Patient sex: M
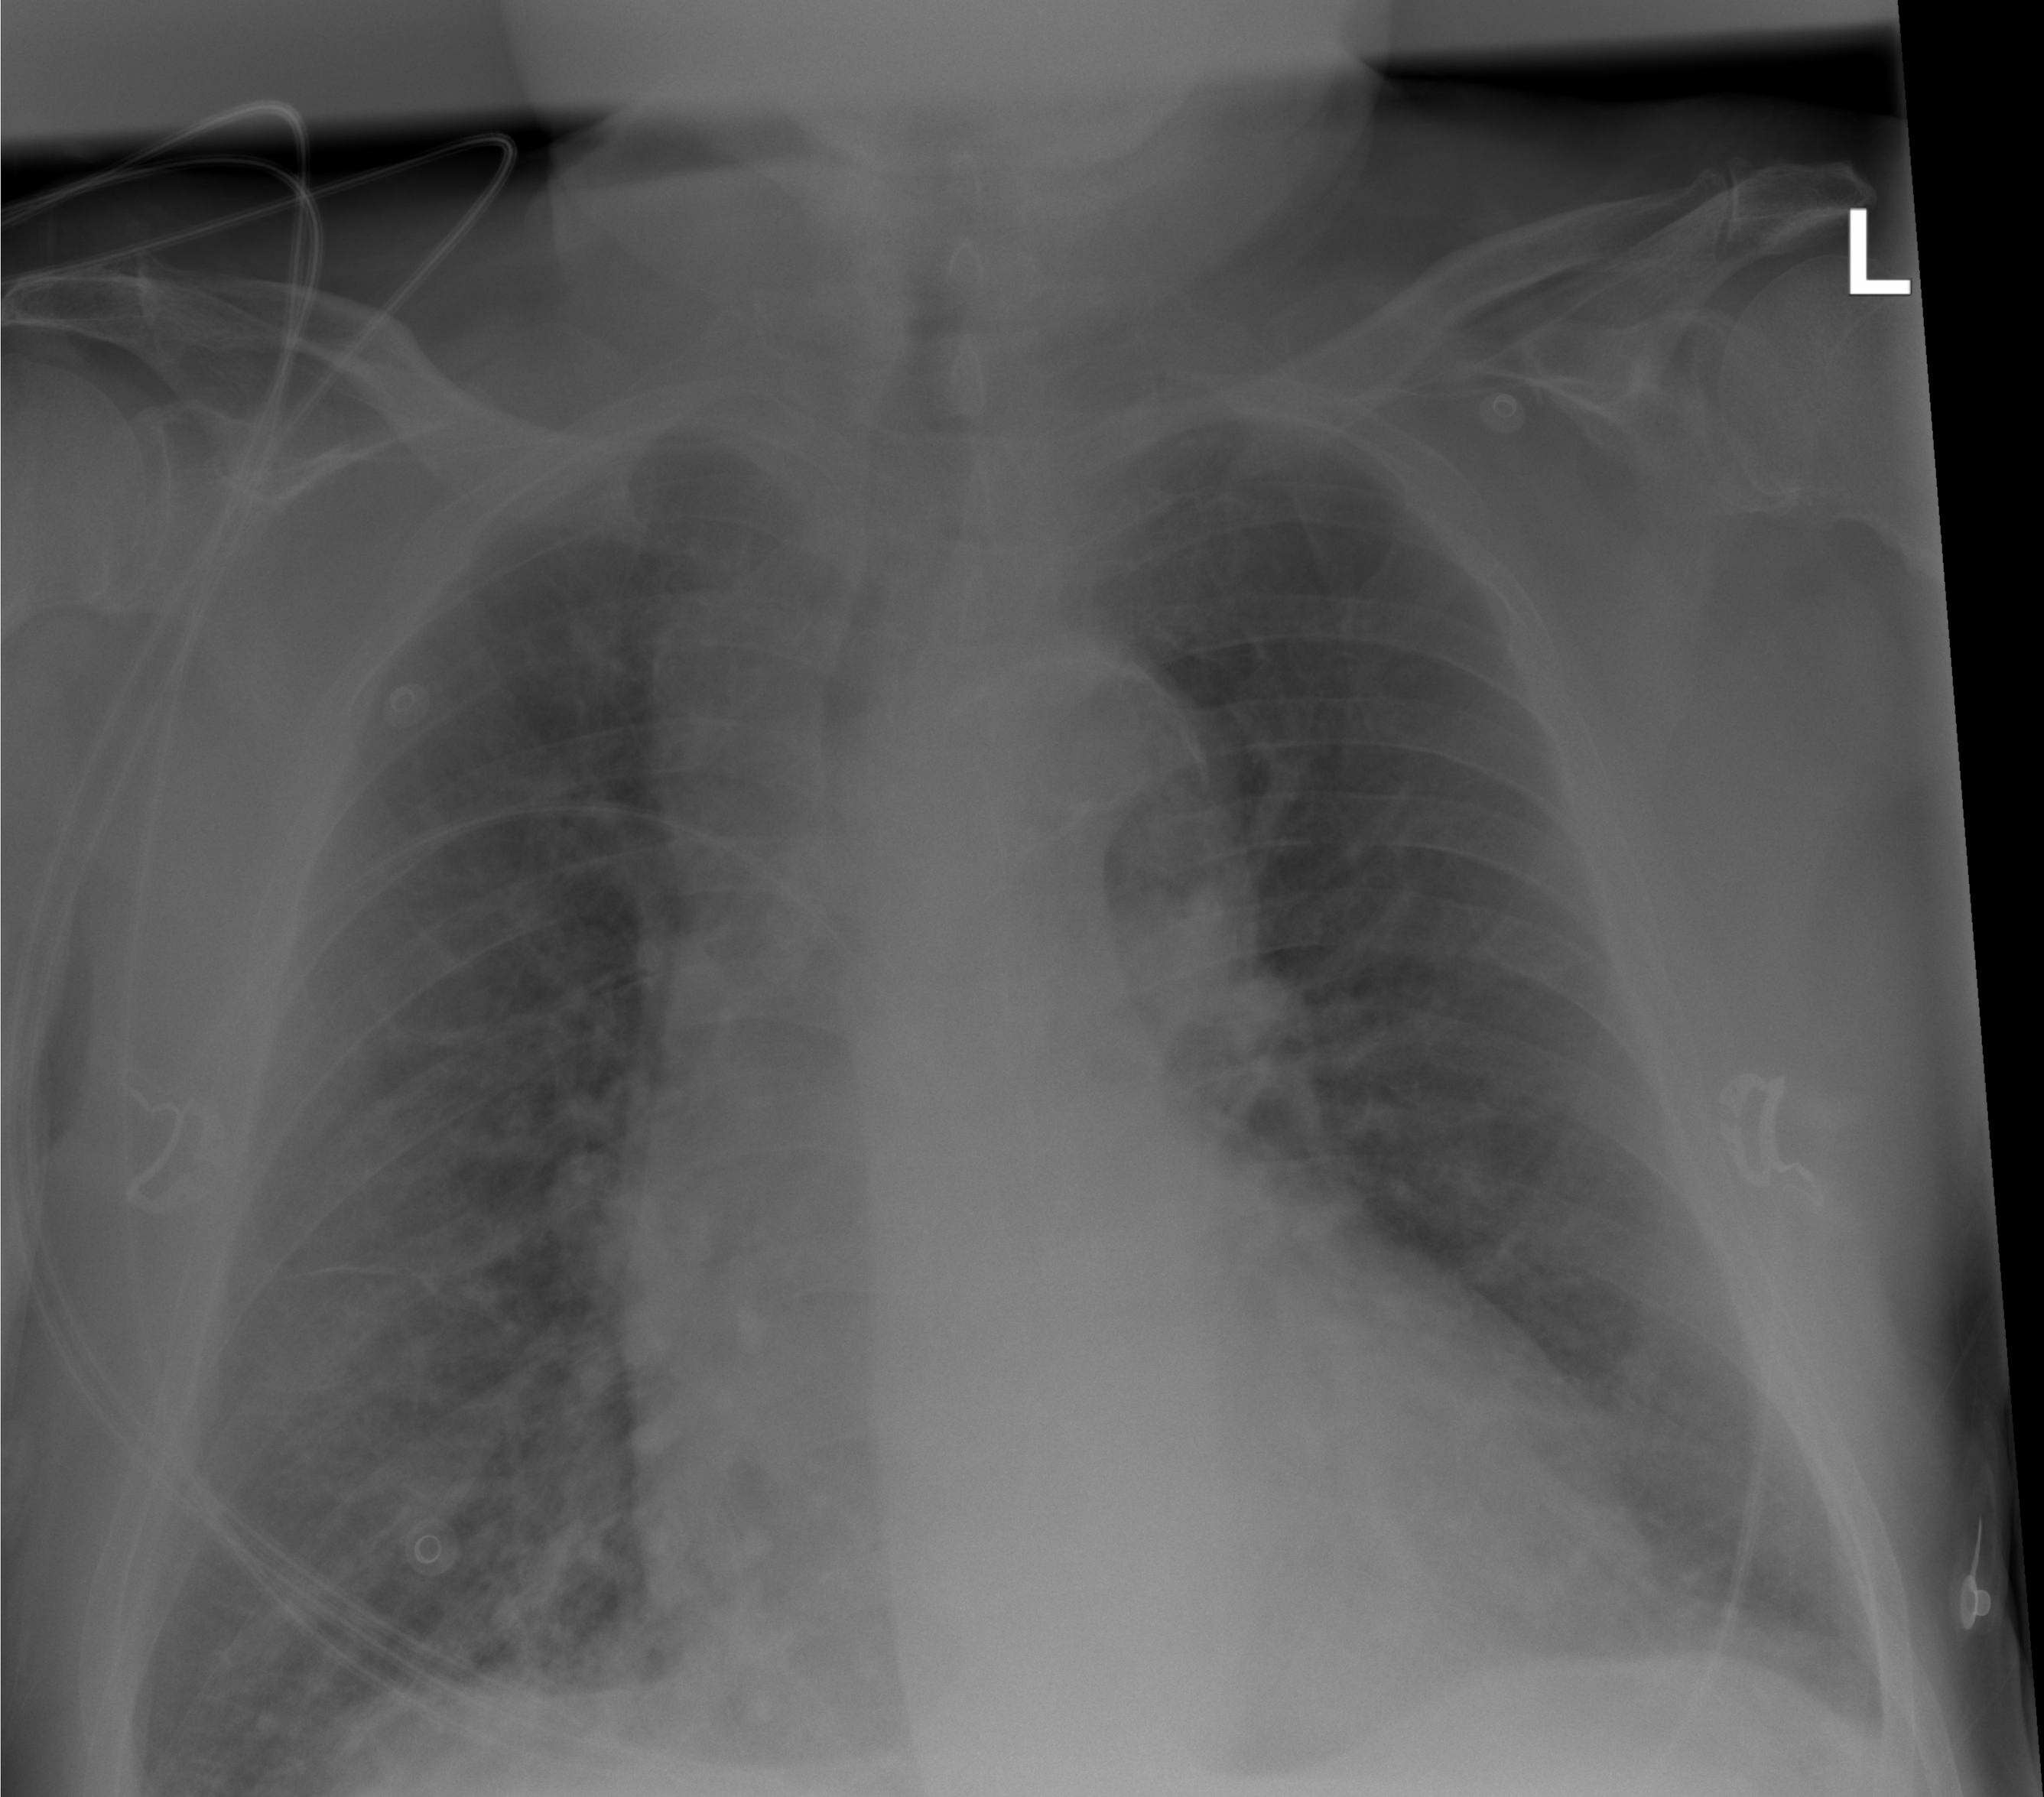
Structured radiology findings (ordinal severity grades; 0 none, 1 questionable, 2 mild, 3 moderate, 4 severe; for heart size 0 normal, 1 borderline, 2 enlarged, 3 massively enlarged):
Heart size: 2
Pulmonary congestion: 2
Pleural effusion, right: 0
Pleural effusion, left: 0
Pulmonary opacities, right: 0
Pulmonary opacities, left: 0
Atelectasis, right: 0
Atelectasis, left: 0